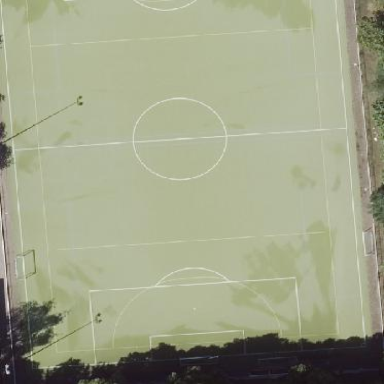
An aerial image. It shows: Multi-sport pitch for leisure activities.